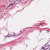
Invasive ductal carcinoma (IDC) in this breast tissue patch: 0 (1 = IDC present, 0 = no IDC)